Field crop: maize
Growth stage: 2
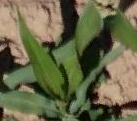
Species: maize